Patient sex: M
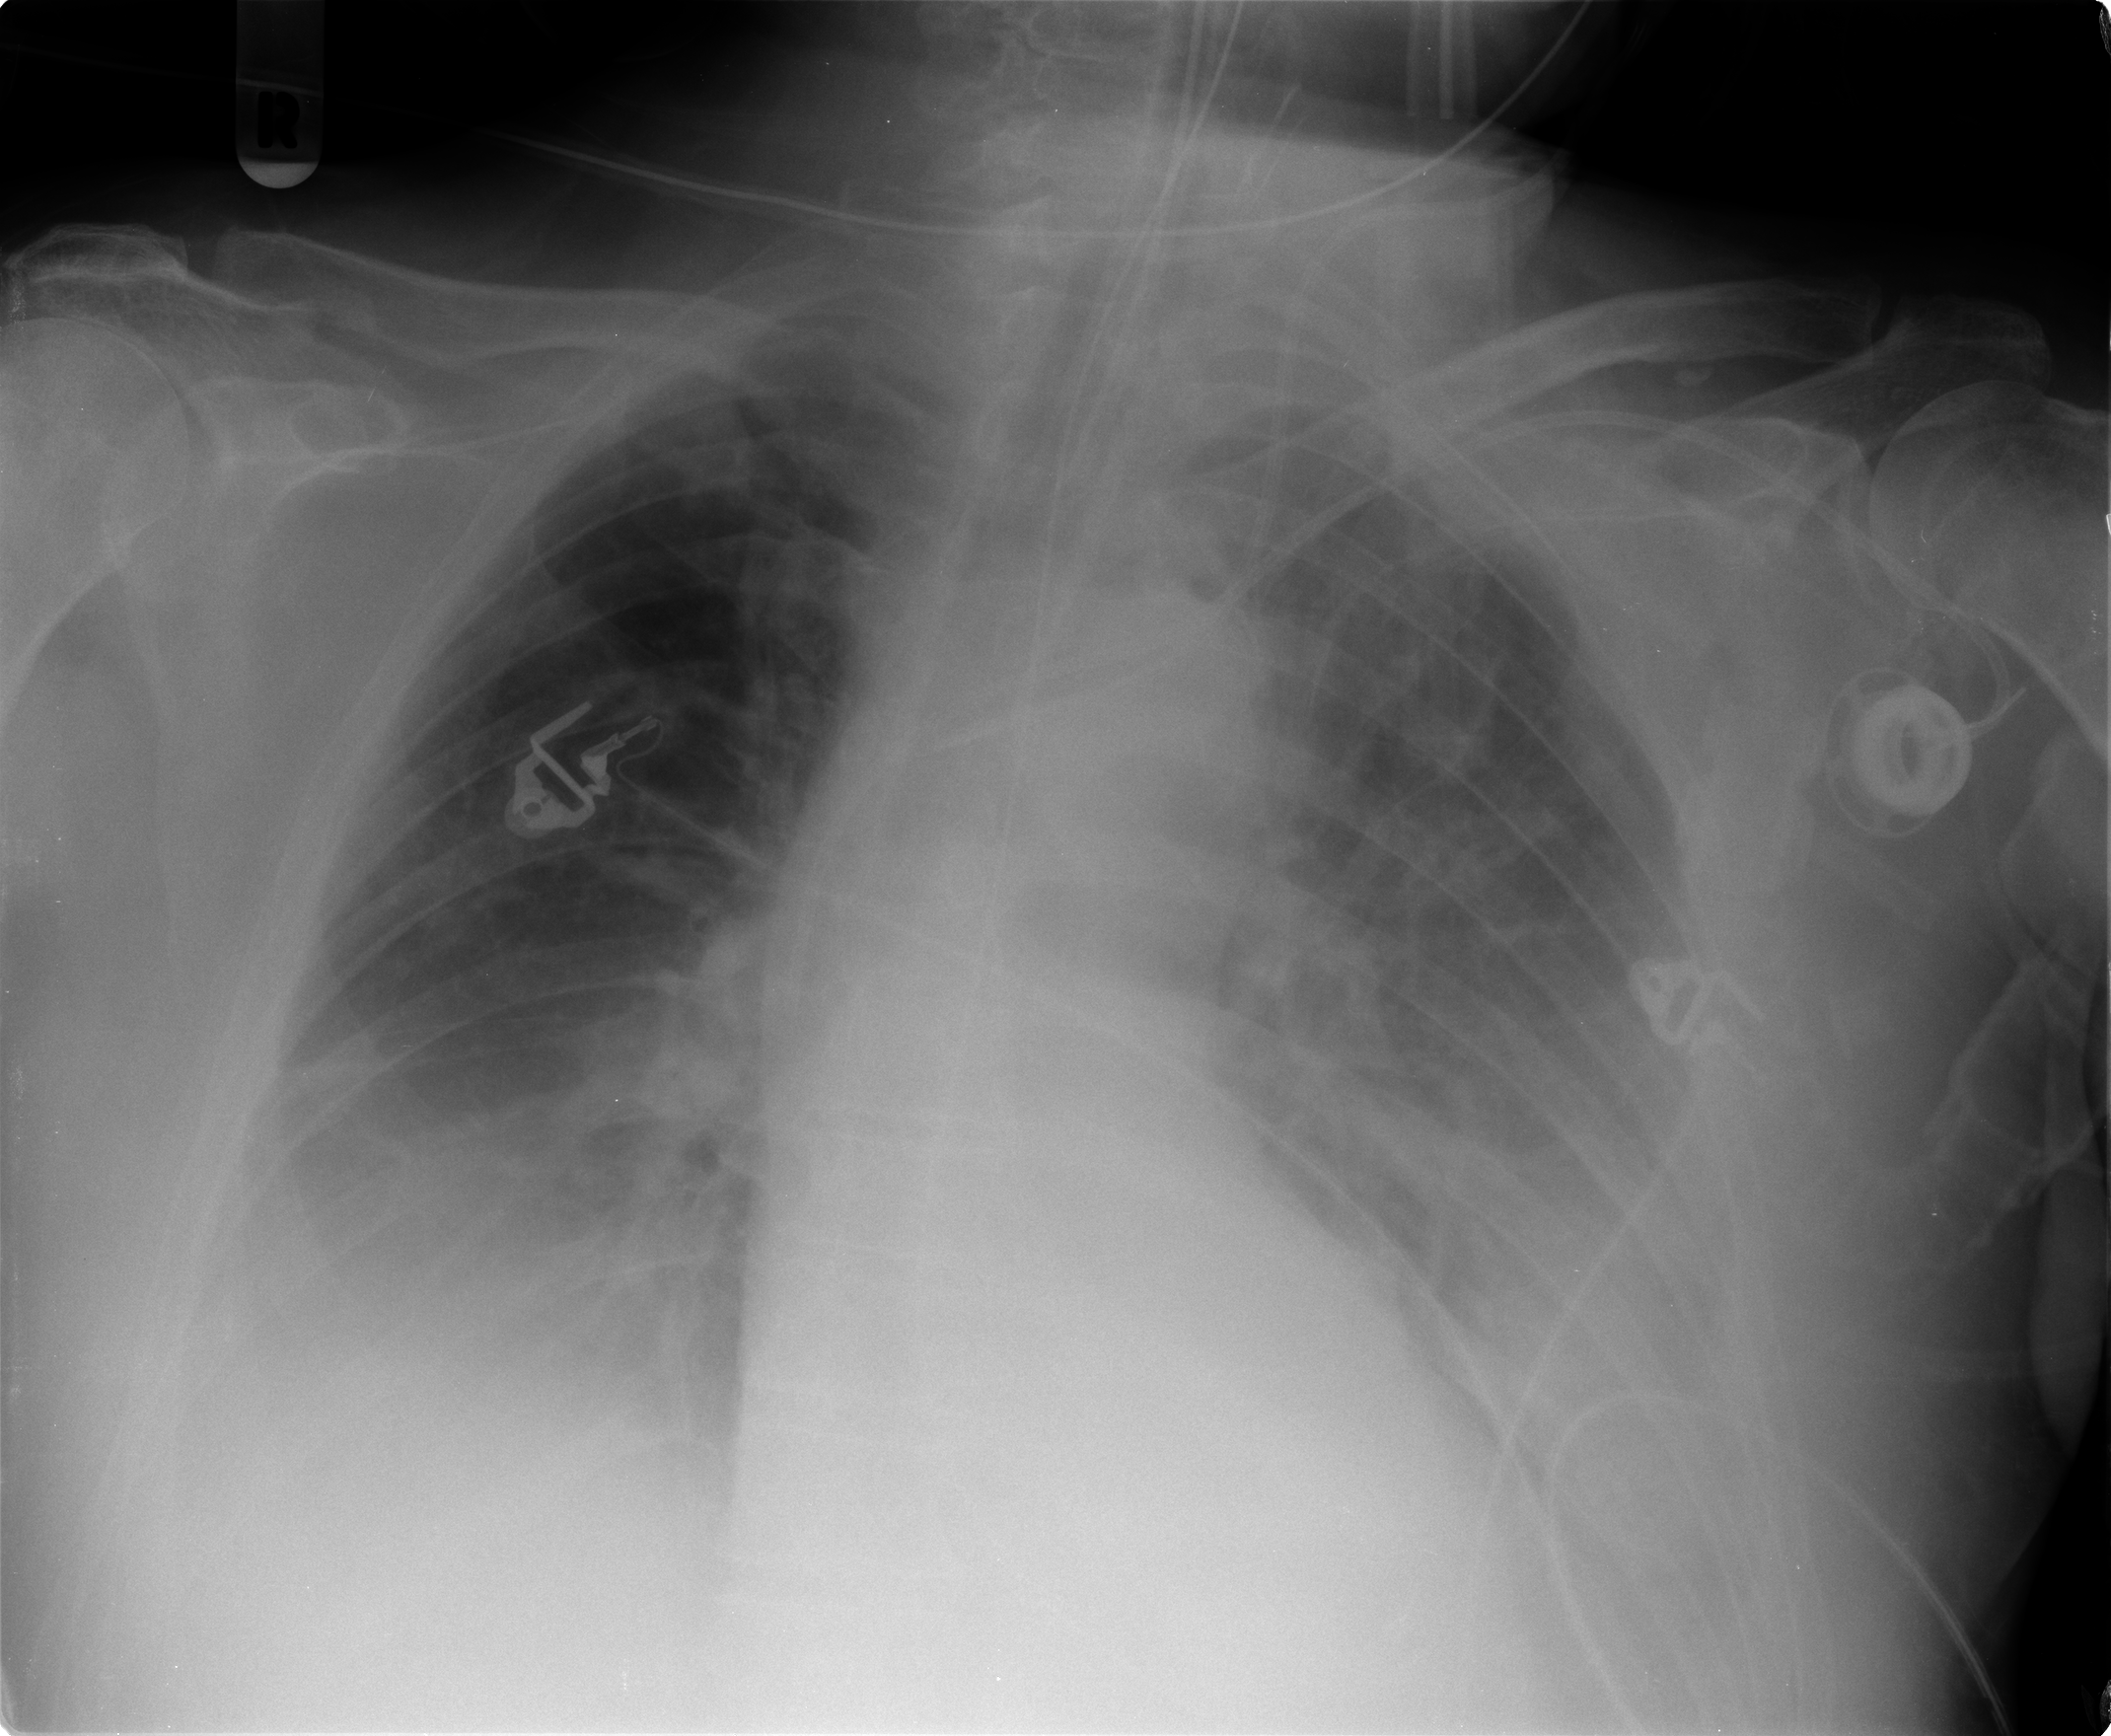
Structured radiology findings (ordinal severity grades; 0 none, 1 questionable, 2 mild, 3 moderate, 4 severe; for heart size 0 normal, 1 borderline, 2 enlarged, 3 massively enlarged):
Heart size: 0
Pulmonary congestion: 1
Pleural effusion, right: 3
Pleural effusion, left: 3
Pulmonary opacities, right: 0
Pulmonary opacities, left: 0
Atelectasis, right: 2
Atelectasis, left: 2